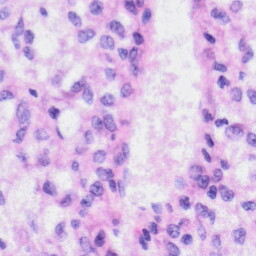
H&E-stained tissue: Liver